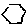
Label: hexagon